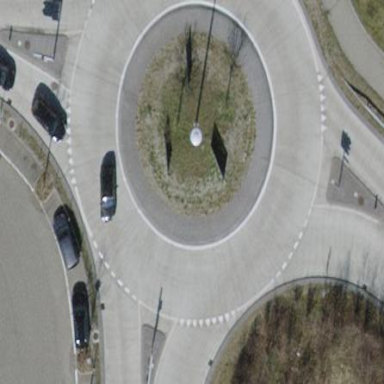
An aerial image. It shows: Primary highway with asphalt surface leading to roundabout.